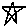
Label: star